Field crop: maize
Growth stage: 2
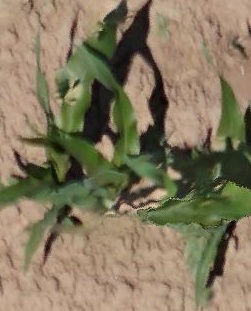
Species: maize